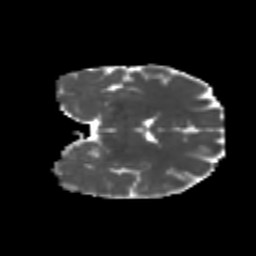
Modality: MD
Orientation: coronal
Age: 21
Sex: female
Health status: healthy